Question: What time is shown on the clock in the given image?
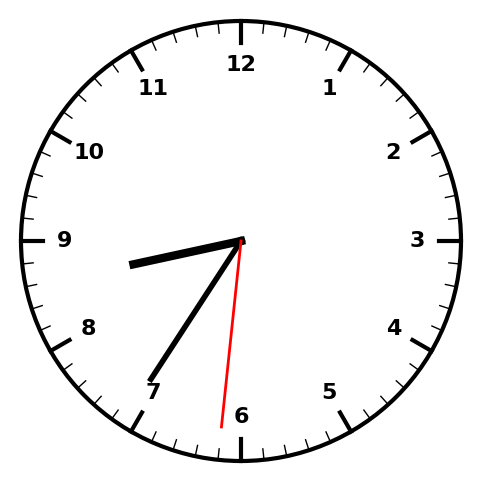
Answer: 08:35:31